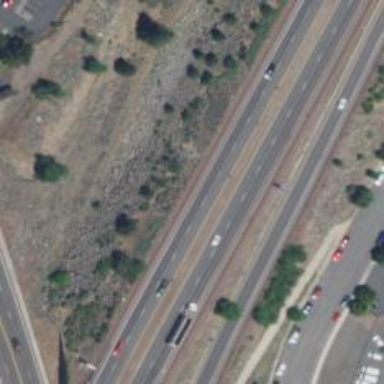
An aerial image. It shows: Trunk highway located on embankment. The highway is designed as expressway.